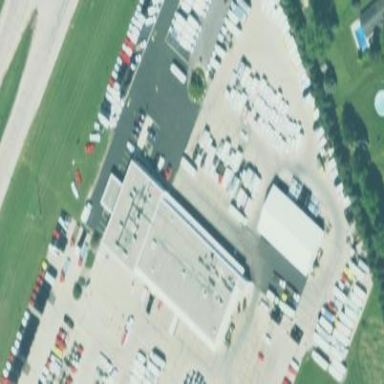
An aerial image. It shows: Industrial area designated as depot.